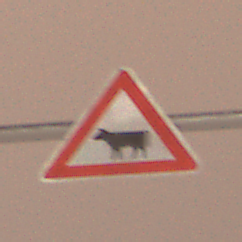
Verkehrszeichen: ViehtriebRechts
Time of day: Night
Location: Outdoor (Urban)
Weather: Overcast
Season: Winter
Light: Artificial